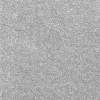
Atmospheric dust classification: dusty